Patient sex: M
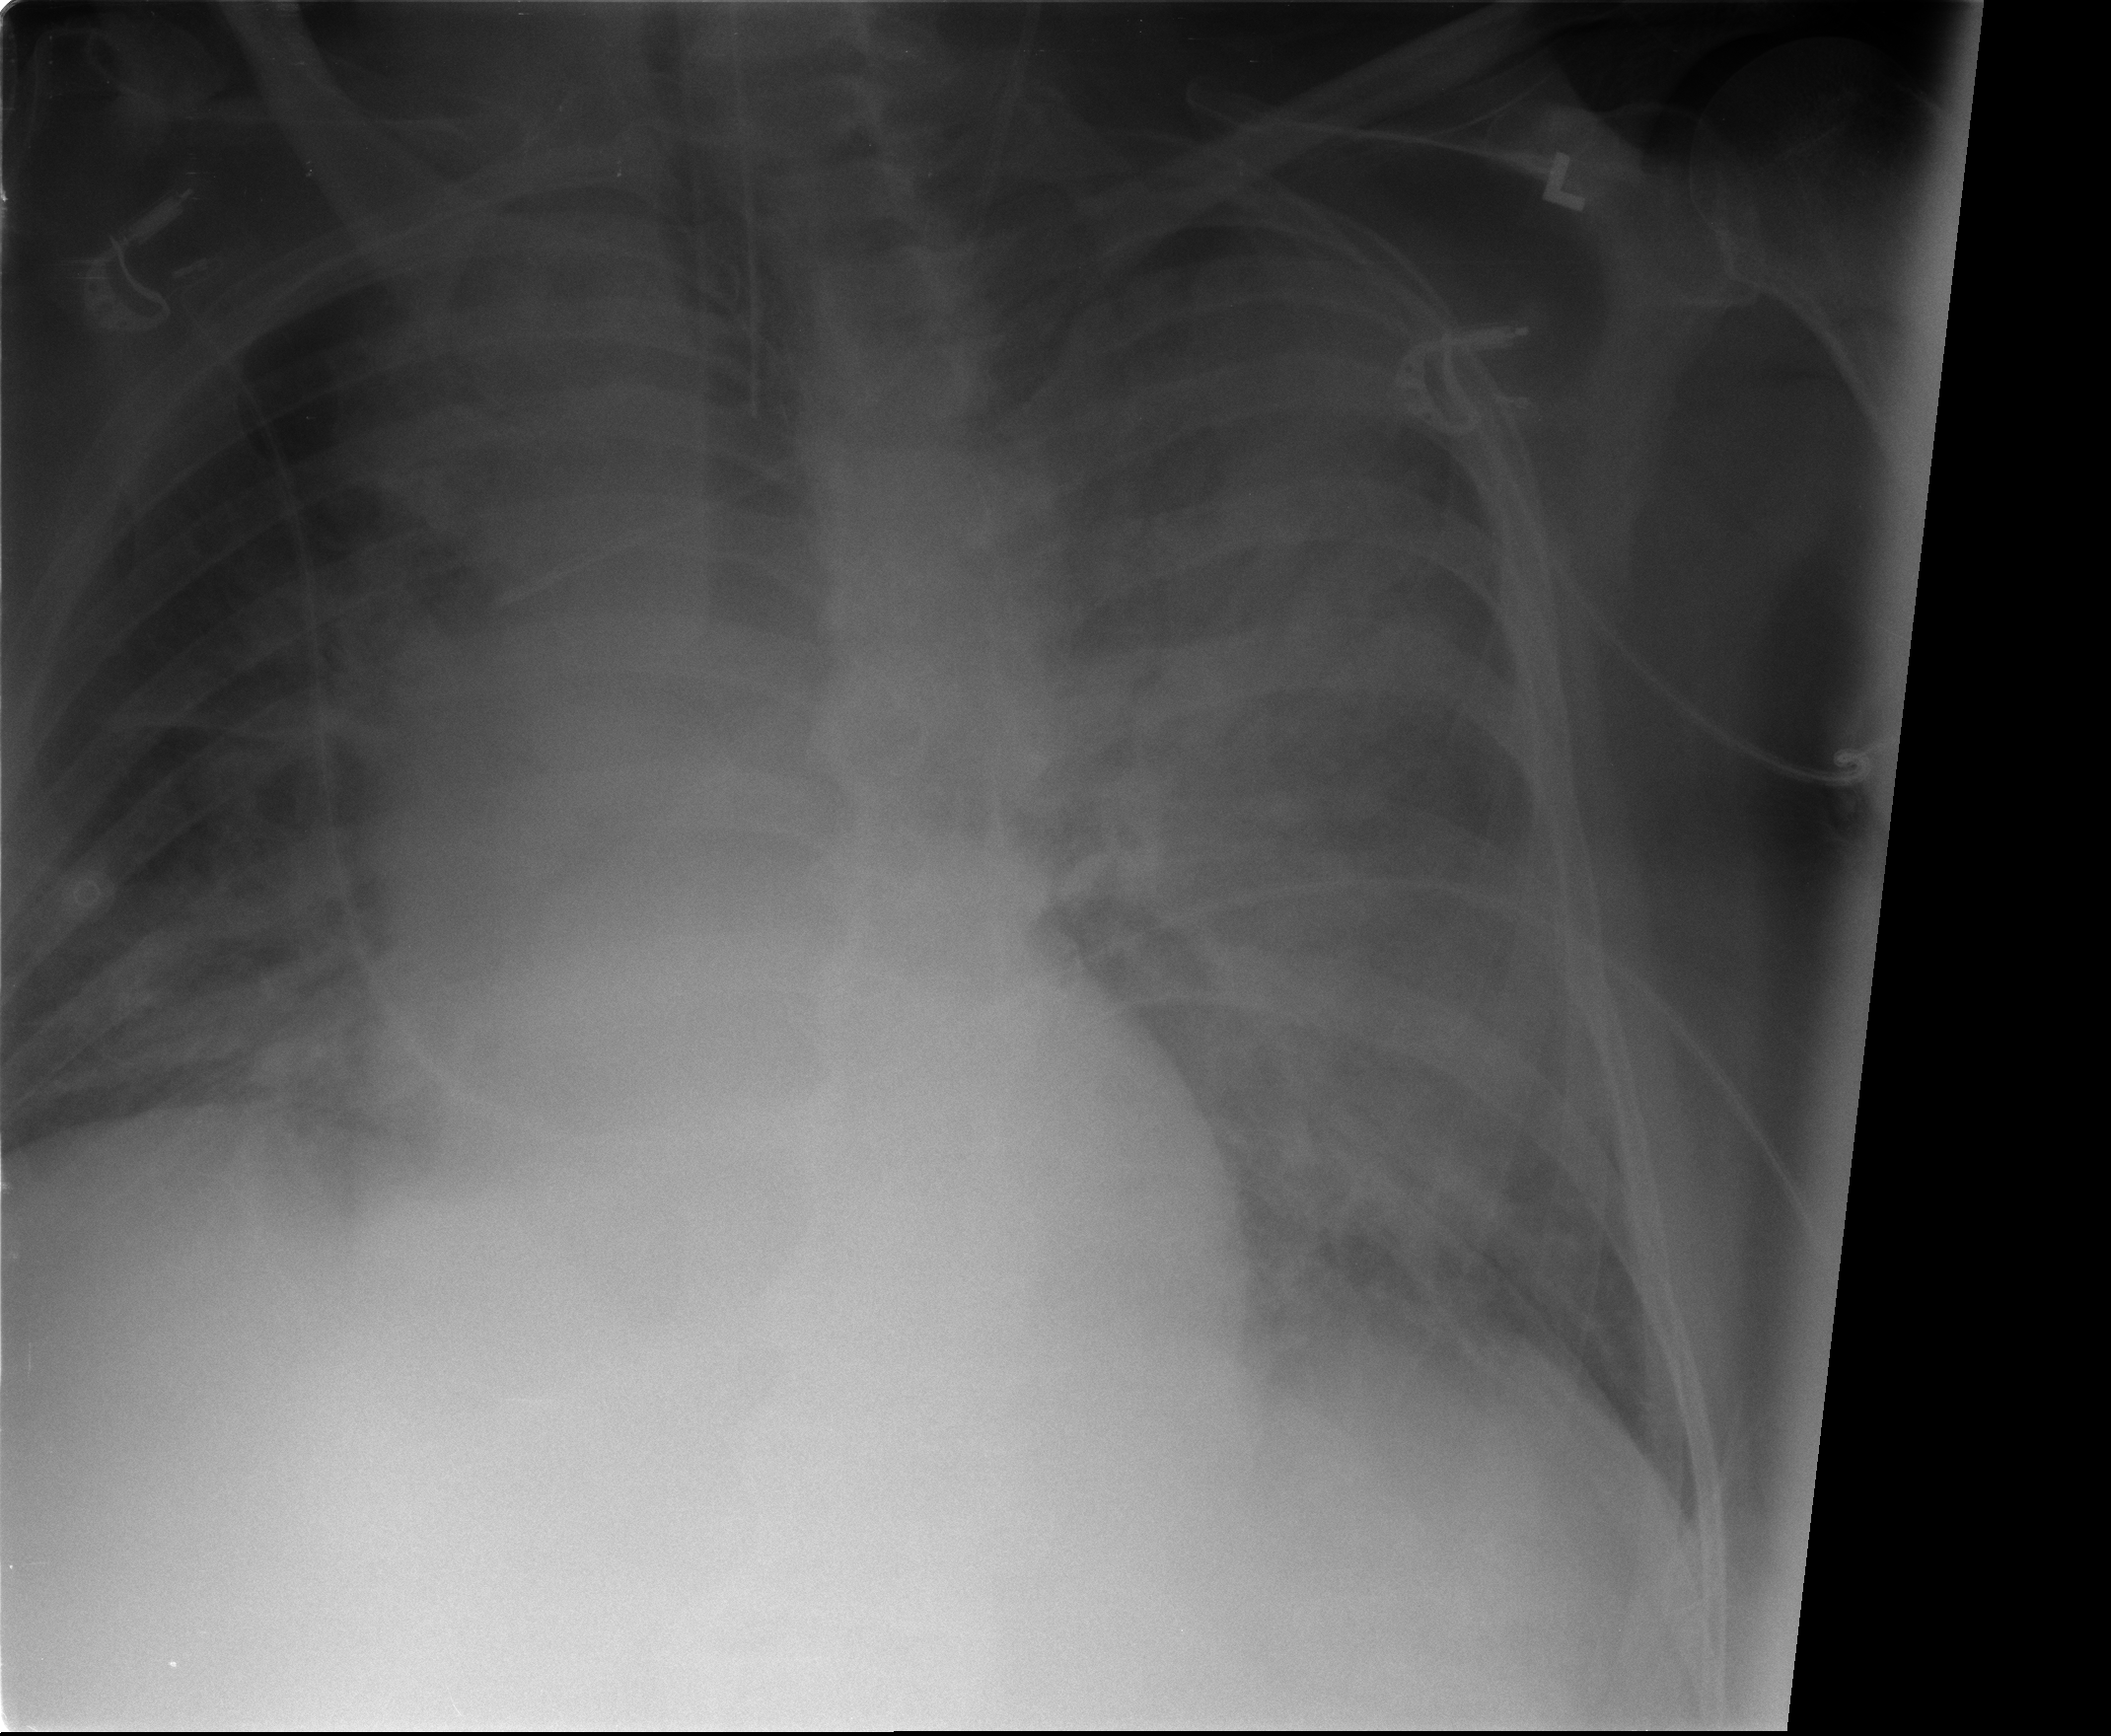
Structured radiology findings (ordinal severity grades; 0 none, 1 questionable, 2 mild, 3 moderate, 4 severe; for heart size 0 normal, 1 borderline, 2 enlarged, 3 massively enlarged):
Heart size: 0
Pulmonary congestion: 2
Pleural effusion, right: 2
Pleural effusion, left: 2
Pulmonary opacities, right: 3
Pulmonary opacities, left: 3
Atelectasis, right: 2
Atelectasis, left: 2